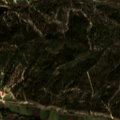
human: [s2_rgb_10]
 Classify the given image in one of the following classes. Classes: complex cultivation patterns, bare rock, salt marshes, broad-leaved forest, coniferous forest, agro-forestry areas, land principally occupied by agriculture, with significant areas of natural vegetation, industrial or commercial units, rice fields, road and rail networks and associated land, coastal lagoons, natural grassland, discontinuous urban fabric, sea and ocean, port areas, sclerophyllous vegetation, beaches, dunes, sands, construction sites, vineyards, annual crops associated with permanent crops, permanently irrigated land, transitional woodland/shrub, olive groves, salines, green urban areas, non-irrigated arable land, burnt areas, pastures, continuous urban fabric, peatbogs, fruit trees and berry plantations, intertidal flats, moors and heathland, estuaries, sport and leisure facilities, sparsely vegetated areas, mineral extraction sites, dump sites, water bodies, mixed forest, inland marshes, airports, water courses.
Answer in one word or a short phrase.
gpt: rice fields, broad-leaved forest, transitional woodland/shrub